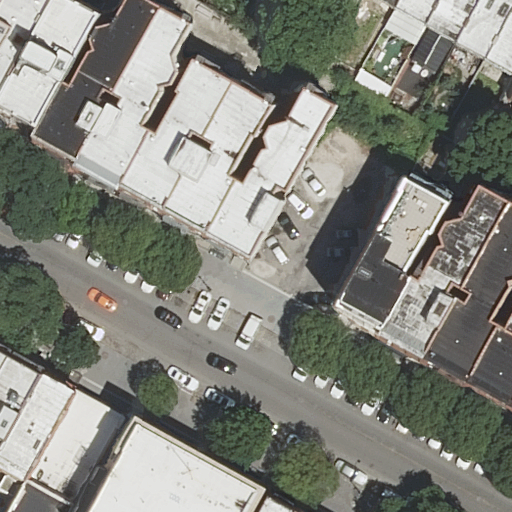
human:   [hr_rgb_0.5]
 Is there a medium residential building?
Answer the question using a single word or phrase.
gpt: yes

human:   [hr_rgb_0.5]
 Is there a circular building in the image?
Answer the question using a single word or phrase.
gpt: no

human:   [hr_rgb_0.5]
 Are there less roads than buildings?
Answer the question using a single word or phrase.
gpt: yes

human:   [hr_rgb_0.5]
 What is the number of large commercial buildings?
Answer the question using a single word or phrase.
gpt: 0

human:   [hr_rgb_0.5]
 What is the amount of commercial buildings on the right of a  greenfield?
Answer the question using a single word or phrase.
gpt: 0

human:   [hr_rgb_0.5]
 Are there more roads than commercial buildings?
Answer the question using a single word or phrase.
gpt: yes

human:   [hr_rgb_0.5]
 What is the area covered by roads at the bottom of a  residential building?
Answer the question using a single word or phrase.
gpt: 0m2

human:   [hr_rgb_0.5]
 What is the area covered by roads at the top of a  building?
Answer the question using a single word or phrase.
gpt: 0m2

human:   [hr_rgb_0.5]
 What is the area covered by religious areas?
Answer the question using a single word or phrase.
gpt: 0m2

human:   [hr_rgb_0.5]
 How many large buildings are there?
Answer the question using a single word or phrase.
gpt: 1

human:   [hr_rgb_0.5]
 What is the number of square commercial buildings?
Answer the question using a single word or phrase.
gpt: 0

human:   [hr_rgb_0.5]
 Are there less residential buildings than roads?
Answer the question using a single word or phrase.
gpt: no

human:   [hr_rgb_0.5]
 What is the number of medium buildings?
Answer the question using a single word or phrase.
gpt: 14

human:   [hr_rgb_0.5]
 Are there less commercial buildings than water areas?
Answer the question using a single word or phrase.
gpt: no

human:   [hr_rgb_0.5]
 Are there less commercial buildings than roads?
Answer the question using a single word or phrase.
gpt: yes

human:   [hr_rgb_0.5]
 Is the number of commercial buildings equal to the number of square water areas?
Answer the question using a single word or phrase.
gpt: yes

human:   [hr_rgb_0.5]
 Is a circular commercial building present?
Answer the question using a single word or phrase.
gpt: no

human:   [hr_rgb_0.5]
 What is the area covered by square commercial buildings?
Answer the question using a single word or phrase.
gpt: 0m2

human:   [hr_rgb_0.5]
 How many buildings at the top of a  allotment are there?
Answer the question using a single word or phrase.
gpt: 0

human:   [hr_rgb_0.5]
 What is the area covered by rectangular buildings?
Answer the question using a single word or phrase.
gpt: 1096m2

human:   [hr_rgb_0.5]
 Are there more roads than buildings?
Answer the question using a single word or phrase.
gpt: no

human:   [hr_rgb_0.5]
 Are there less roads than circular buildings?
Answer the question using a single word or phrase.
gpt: no

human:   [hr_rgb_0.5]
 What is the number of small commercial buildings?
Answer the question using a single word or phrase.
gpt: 0

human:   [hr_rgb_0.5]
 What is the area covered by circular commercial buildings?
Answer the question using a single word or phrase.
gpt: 0m2

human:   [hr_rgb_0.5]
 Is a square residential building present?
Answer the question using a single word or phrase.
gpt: no

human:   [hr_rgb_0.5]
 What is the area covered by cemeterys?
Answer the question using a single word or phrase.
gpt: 0m2

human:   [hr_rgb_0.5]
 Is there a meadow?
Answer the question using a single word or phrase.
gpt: no

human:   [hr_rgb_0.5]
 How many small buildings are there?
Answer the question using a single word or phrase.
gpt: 8

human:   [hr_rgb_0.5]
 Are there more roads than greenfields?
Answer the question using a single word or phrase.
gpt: yes

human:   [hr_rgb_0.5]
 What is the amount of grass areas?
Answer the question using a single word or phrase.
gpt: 0

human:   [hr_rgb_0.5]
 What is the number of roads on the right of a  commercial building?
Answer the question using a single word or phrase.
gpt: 0

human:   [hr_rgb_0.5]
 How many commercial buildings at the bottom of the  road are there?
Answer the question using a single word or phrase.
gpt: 0

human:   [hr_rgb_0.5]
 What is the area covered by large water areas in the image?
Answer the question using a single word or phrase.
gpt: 0m2

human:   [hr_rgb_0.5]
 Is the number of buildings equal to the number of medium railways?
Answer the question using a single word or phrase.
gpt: no

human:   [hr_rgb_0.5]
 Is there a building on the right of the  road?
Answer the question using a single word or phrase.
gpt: yes

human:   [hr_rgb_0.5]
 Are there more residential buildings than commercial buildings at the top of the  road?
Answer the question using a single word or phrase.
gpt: yes